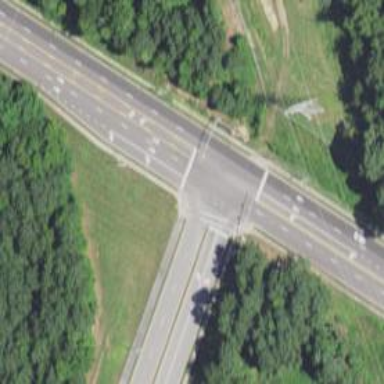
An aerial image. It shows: Marked crossing on the road.